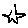
Label: star